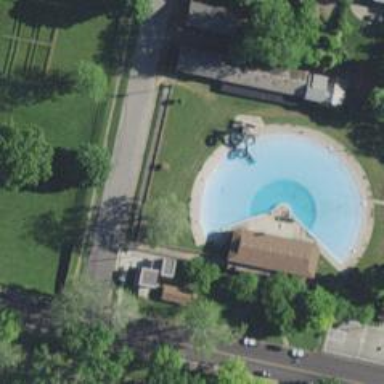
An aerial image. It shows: Swimming pool located in leisure land.